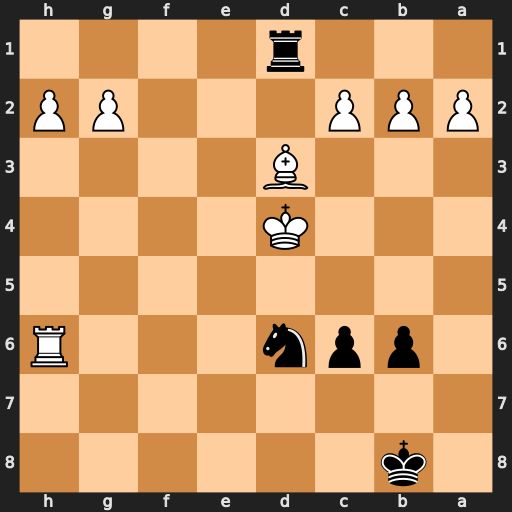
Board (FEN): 1k6/8/1ppn3R/8/3K4/3B4/PPP3PP/3r4
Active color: b
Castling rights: -
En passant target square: -
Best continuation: Nf5+ Ke5 Nxh6